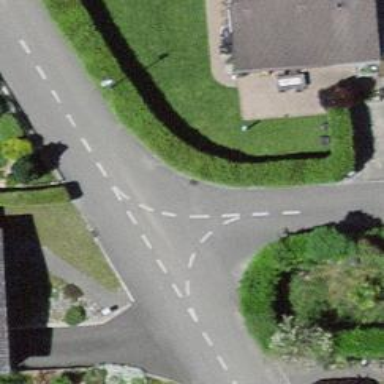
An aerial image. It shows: Hedge acting as barrier.